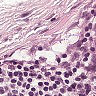
Metastatic tissue present: no